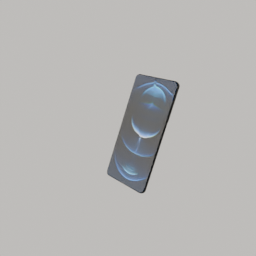
Label: electronics